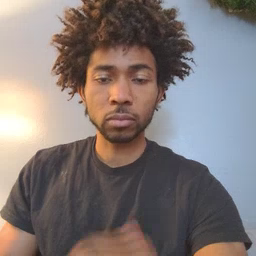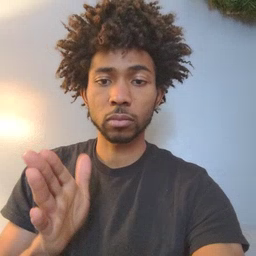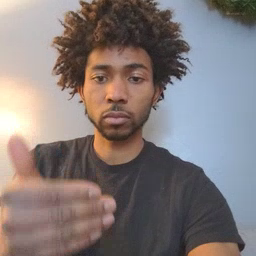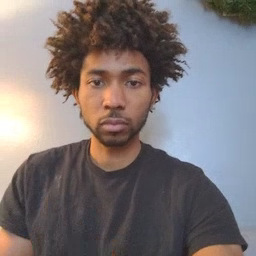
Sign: room